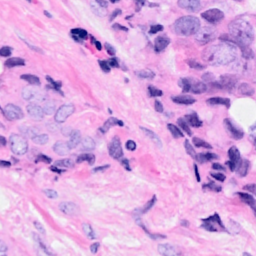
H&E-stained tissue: Breast